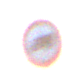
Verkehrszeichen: VerbotFuerKraftfahrzeugeUeberDreiKommaFuenfTonnen
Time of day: SunriseSunset
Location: Outdoor (Urban)
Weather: Clear
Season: NotSpecified
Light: Natural